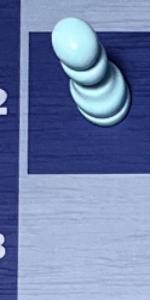
Label: Empty